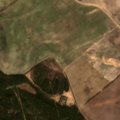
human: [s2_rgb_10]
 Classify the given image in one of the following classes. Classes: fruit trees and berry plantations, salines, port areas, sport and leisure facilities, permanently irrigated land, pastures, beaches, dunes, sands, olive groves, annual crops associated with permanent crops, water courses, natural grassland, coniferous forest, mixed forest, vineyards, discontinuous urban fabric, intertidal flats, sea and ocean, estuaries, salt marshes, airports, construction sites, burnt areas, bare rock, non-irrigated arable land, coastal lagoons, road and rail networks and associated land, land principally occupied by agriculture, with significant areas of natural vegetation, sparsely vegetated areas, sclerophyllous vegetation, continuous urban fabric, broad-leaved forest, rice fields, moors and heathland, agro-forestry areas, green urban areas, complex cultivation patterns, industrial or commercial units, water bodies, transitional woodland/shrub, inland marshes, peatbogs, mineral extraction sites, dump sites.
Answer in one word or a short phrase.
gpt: non-irrigated arable land, coniferous forest, mixed forest